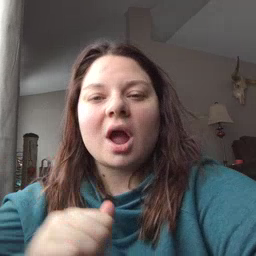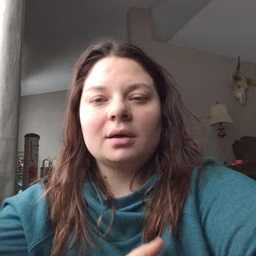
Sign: jacket